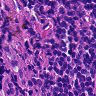
Metastatic tissue present: no